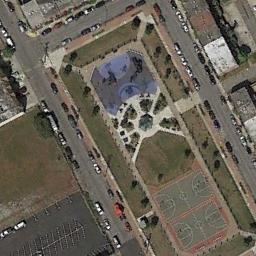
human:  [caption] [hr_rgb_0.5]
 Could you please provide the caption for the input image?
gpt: Two basketball courts next to a park and some cars parked on the side of the road .

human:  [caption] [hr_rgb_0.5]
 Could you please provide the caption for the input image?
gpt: There are two identical basketball courts .

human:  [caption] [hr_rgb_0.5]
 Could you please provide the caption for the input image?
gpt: There is a basketball court on the open place between two roads .

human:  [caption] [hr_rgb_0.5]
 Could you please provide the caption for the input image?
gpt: The park with two basketball courts are surrounded by the roads,With some buildings nearby .

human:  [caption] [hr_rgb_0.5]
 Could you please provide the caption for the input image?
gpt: Many cars are on the road next to two basketball courts .